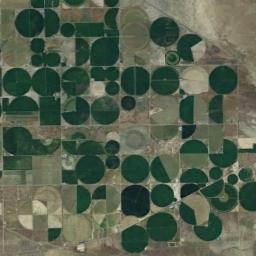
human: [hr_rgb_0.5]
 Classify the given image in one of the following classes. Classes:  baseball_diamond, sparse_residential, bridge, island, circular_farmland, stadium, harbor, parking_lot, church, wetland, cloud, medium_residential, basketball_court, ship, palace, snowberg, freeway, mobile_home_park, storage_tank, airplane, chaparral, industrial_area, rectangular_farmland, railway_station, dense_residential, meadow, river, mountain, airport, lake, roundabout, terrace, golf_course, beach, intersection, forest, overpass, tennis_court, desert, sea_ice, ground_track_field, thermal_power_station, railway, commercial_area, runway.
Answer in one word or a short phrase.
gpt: circular_farmland